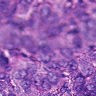
Metastatic tissue present: yes